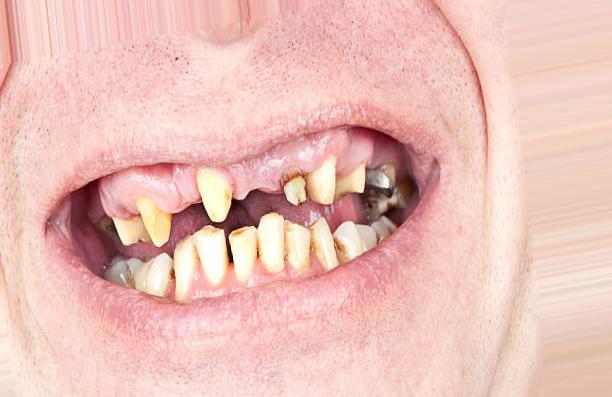
Condition: Caries